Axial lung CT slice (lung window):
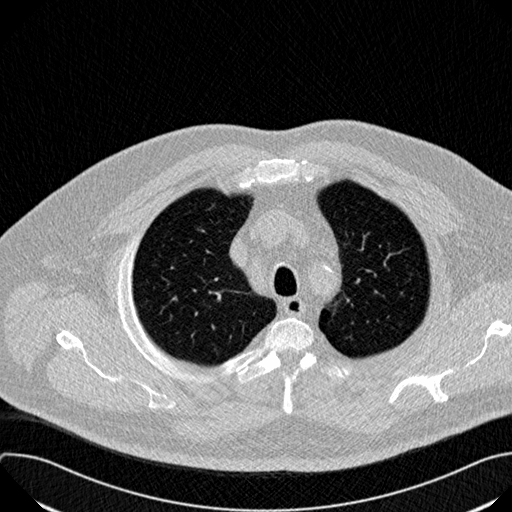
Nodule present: no